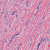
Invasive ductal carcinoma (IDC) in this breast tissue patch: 1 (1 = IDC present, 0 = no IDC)